Question: I have this database for my game results, and I want it to be sorted by descending time, but on the left i don't want to be like in the picture, I want to go from 1 to 20. How to do that? I placed all these data in a TextView in my xml file.

Here my database class:
'''
public class OffDBHelper {
public static final String KEY_ROWID = "_id";
public static final String KEY_NAME = "name";
public static final String KEY_SCORE = "score";
private static final String DATABASE_NAME = "highscores";
private static final String DATABASE_TABLE = "highscorestable";
public static final int DATABASE_VERSION = 1;
private DbHelper ourHelper;
private final Context ourContext;
private SQLiteDatabase ourDatabase;
private static class DbHelper extends SQLiteOpenHelper{
public DbHelper(Context context) {
super(context, DATABASE_NAME, null, DATABASE_VERSION);
}
@Override
public void onCreate(SQLiteDatabase db) {
db.execSQL("CREATE TABLE " + DATABASE_TABLE + " (" +
KEY_ROWID + " INTEGER PRIMARY KEY AUTOINCREMENT, " +
KEY_NAME + " TEXT NOT NULL, " +
KEY_SCORE + " DOUBLE NOT NULL);"
);
}
@Override
public void onUpgrade(SQLiteDatabase db, int oldVersion, int newVersion) {
db.execSQL("DROP TABLE IF EXISTS " + DATABASE_TABLE);
onCreate(db);
}
}
public OffDBHelper(Context c){
ourContext = c;
}
public OffDBHelper open() throws Exception{
ourHelper = new DbHelper(ourContext);
ourDatabase = ourHelper.getWritableDatabase();
return this;
}
public void close(){
ourHelper.close();
}
public long createEntry(String name, double score) {
ContentValues cv = new ContentValues();
cv.put(KEY_NAME, name);
cv.put(KEY_SCORE, score);
return ourDatabase.insert(DATABASE_TABLE, null, cv);
}
public String getData() {
String[] columns = new String[]{KEY_ROWID, KEY_NAME, KEY_SCORE};
Cursor c = ourDatabase.query(DATABASE_TABLE, columns, null, null, null, null, "score DESC");
String result = "";
int iRow = c.getColumnIndex(KEY_ROWID);
int iName = c.getColumnIndex(KEY_NAME);
int iScore = c.getColumnIndex(KEY_SCORE);
for(c.moveToFirst(); !c.isAfterLast(); c.moveToNext()){
result = result + c.getString(iRow) + " " + c.getString(iName) + " " + c.getString(iScore) + "
";
}
return result;
}
}
'''
And my data managing class:
'''
TextView tv = (TextView) findViewById(R.id.tvSQLinfo);
OffDBHelper info = new OffDBHelper(this);
try {
info.open();
} catch (Exception e) {
e.printStackTrace();
}
String data = info.getData();
info.close();
tv.setText(data);
'''
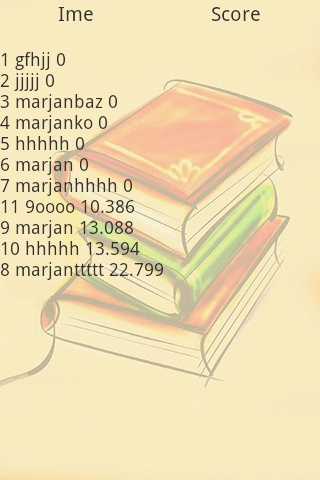
Answer: This is what you need
'''
TableConstants.Reminders.COLUMN_ONE + " ASC, " +
TableConstants.Reminders.COLUMN_ID + " DESC"
'''
In you case you need to modify
'''
Cursor c = ourDatabase.query(DATABASE_TABLE, columns, null, null, null, null, "_id ASC,
score DESC");
'''